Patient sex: M
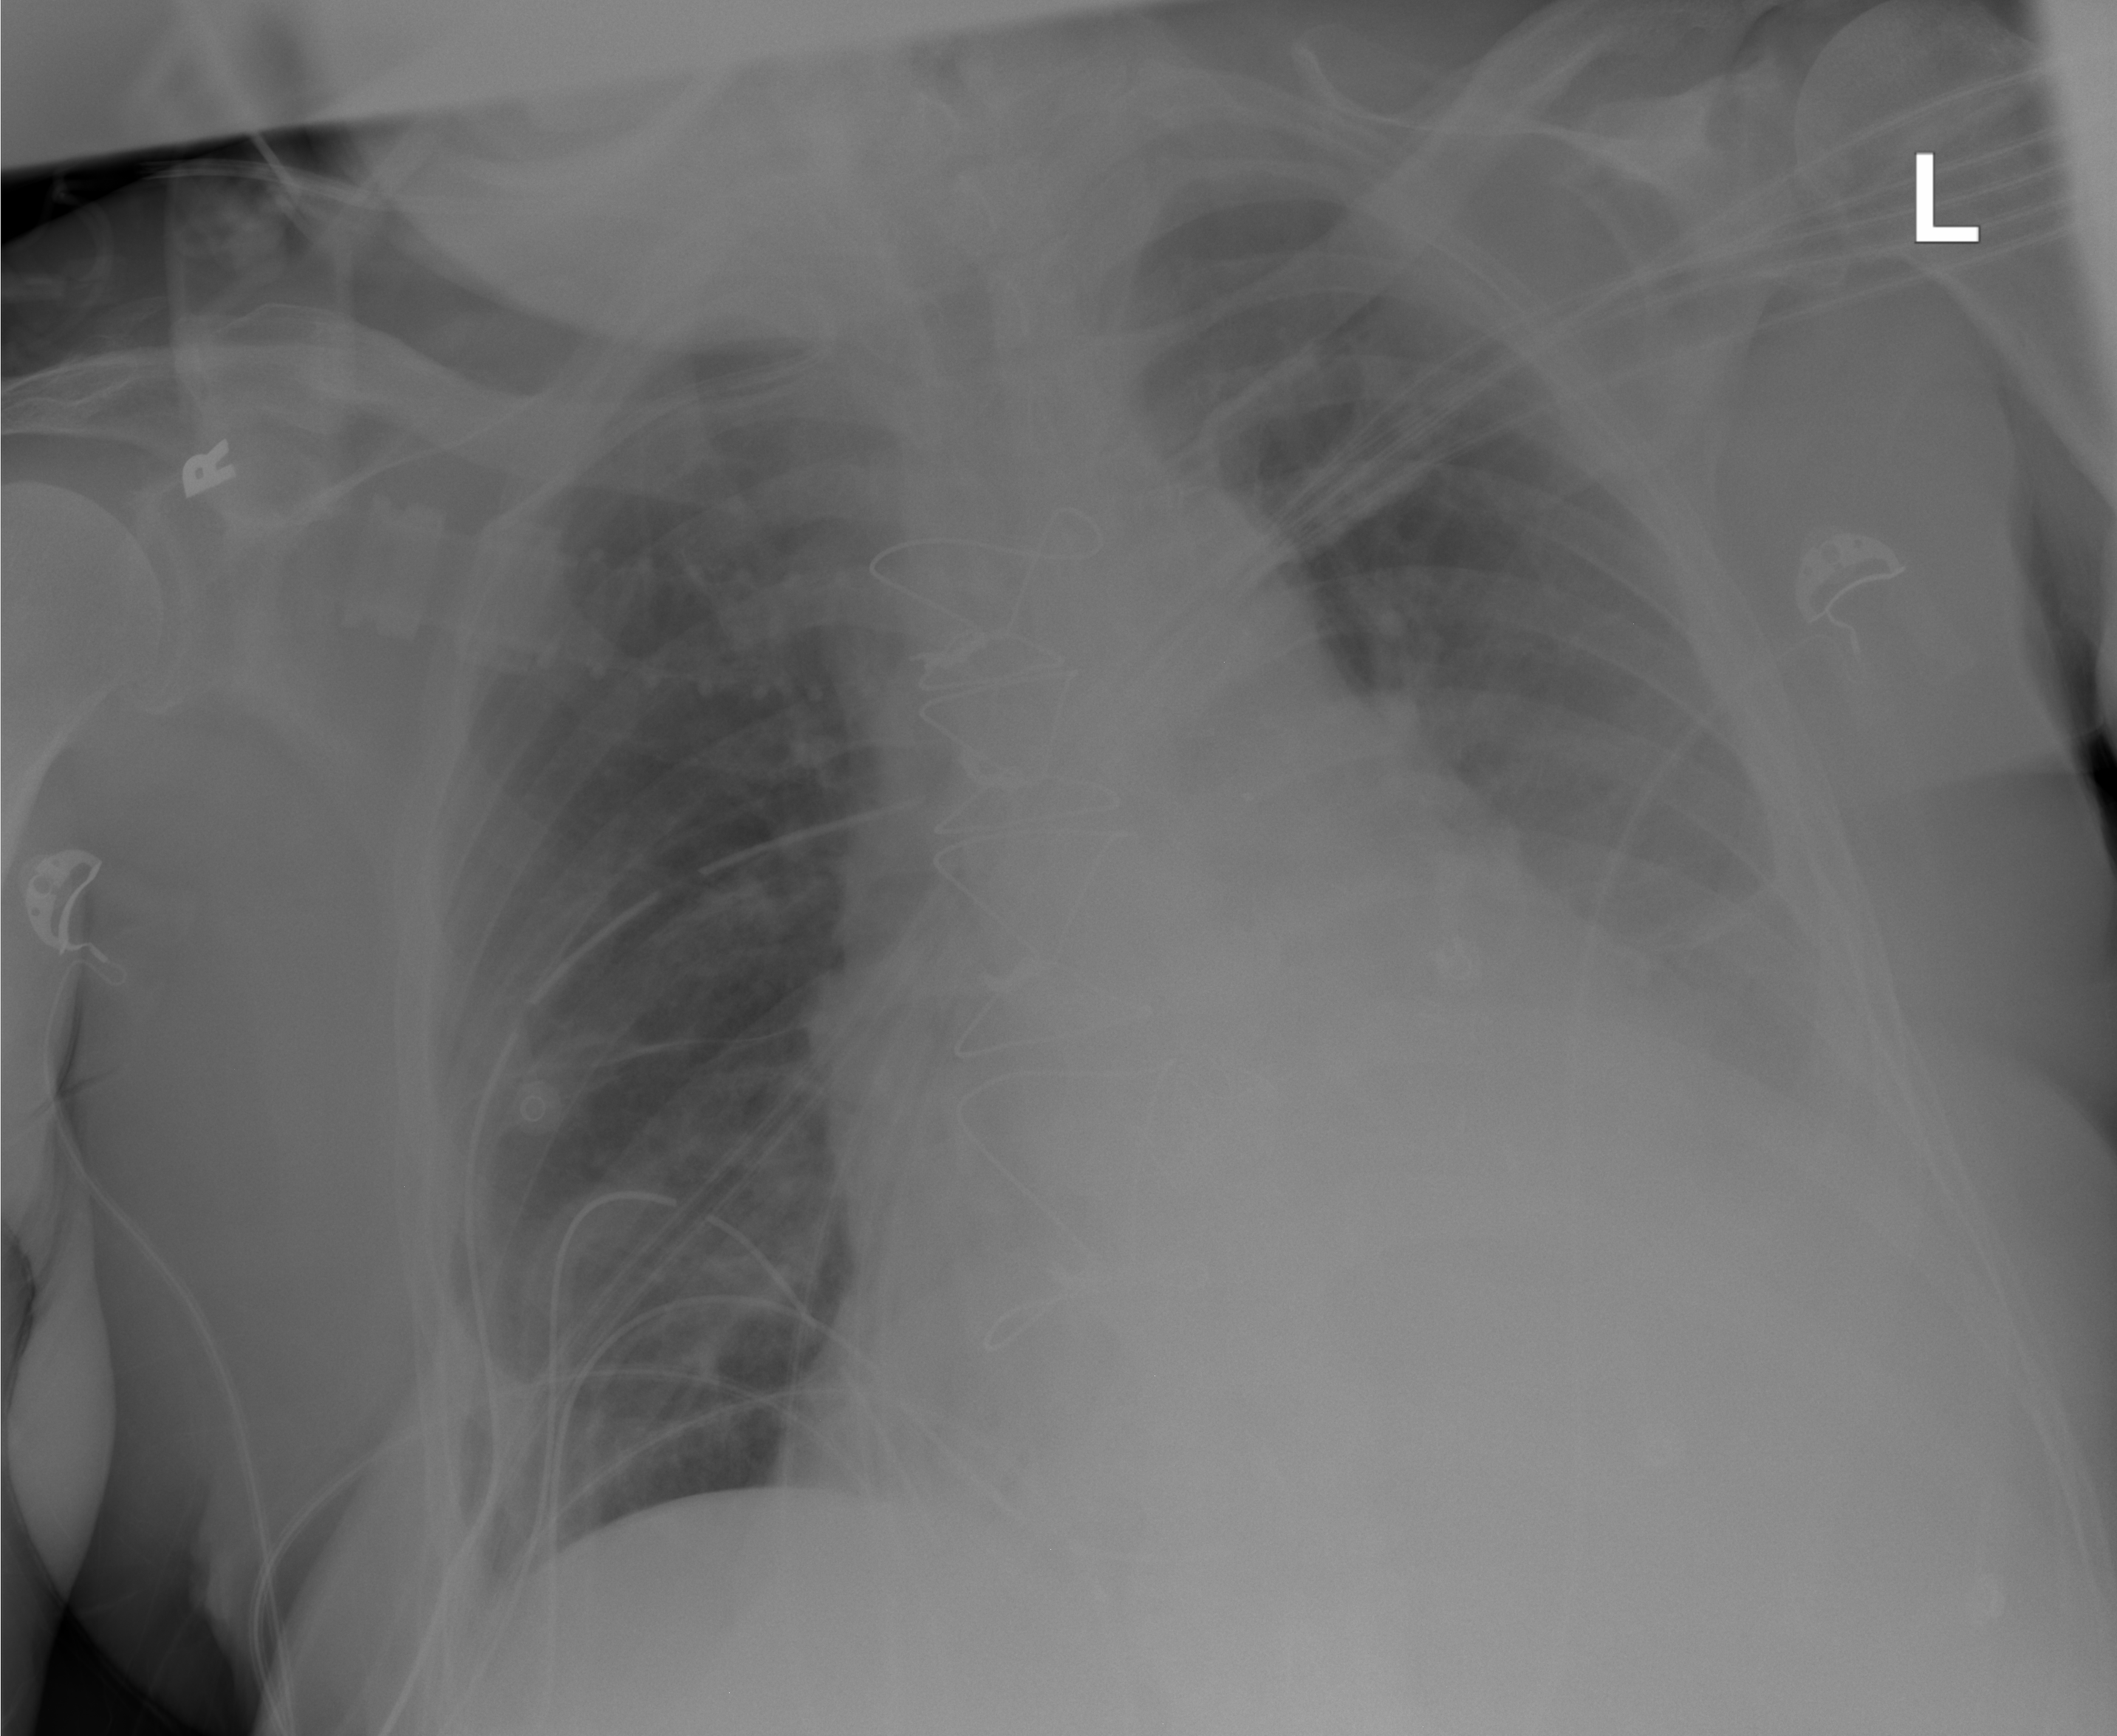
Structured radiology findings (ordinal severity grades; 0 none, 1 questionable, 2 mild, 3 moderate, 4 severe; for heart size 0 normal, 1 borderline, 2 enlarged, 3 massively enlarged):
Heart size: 2
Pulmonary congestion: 0
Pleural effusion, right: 0
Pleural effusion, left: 3
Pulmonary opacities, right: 0
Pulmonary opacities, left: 0
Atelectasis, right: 2
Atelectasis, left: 2